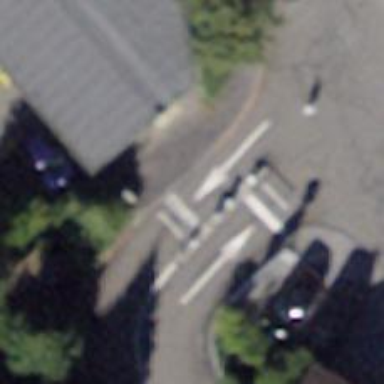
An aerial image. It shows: Lift gate barrier.